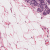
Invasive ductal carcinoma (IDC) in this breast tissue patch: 0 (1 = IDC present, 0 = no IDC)